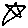
Label: star